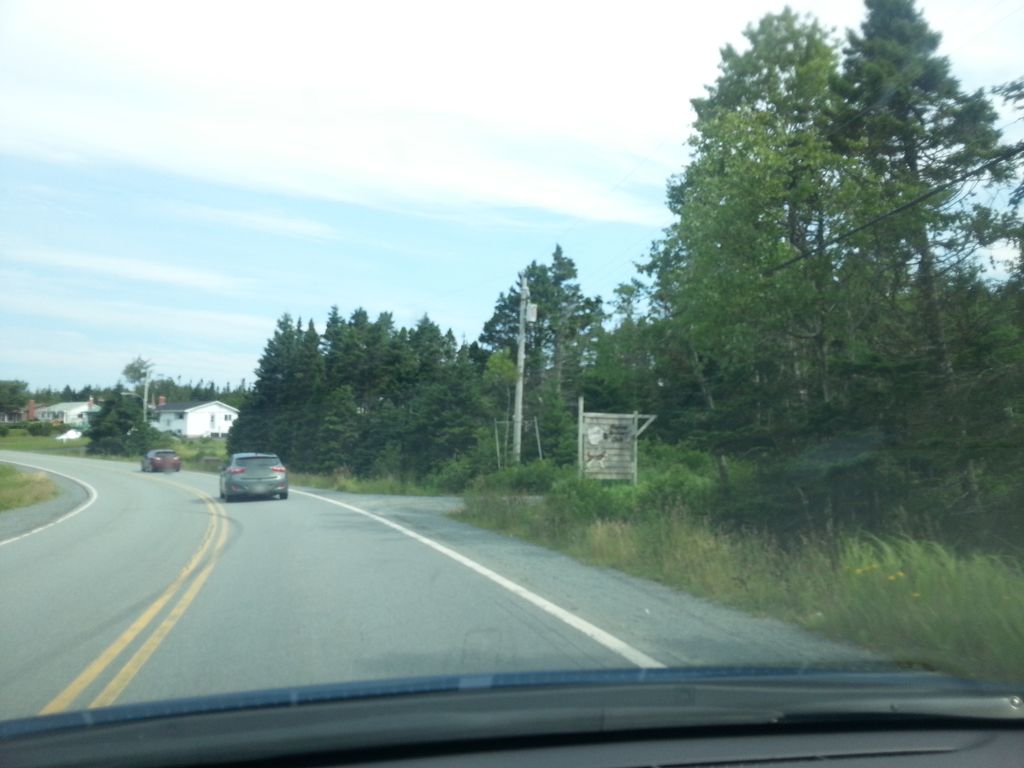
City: halifax